Question: I have a problem i can't solve and I have spent a lot of time. I have a table and I have a column with hyperlinks. I have some filters added to the table and when I activate one of those filters, the hyperlink column doesn't refresh correctly. The code I implemented is showing above. This is an example you can copy&paste, run & reproduce the bug:
The Table class:
'''
package borrar;
import java.util.Arrays;
import java.util.HashMap;
import java.util.List;
import java.util.Map;
import org.eclipse.jface.viewers.ArrayContentProvider;
import org.eclipse.jface.viewers.ColumnLabelProvider;
import org.eclipse.jface.viewers.TableViewer;
import org.eclipse.jface.viewers.TableViewerColumn;
import org.eclipse.jface.viewers.ViewerCell;
import org.eclipse.swt.SWT;
import org.eclipse.swt.custom.TableEditor;
import org.eclipse.swt.events.KeyAdapter;
import org.eclipse.swt.events.KeyEvent;
import org.eclipse.swt.layout.FillLayout;
import org.eclipse.swt.layout.GridData;
import org.eclipse.swt.layout.GridLayout;
import org.eclipse.swt.widgets.Composite;
import org.eclipse.swt.widgets.Display;
import org.eclipse.swt.widgets.Label;
import org.eclipse.swt.widgets.Shell;
import org.eclipse.swt.widgets.Table;
import org.eclipse.swt.widgets.TableColumn;
import org.eclipse.swt.widgets.TableItem;
import org.eclipse.swt.widgets.Text;
import org.eclipse.ui.forms.events.HyperlinkAdapter;
import org.eclipse.ui.forms.events.HyperlinkEvent;
import org.eclipse.ui.forms.widgets.Hyperlink;
public class Example {
private static TableViewer tViewer = null;
private static Table tblTrades = null;
private static Text txtTicker;
public static TickerFilter2 tickerFilter = new TickerFilter2();
public static void main(String[] args) {
Display display = new Display();
Shell shell = new Shell(display);
shell.setLayout(new FillLayout());
Composite parent = new Composite(shell, SWT.NONE);
parent.setLayout(new FillLayout());
parent.setLayout(new GridLayout(1, true));
Label lblTicker = new Label(parent, SWT.NONE);
lblTicker.setText("Search: ");
txtTicker = new Text(parent, SWT.NONE);
txtTicker.setLayoutData(new GridData(SWT.FILL, SWT.CENTER, true, false, 1, 1));
txtTicker.addKeyListener(new KeyAdapter() {
public void keyReleased(KeyEvent ke) {
tickerFilter.setSearchText(txtTicker.getText());
tViewer.refresh();
}
});
tViewer = new TableViewer(parent, SWT.MULTI | SWT.BORDER | SWT.FULL_SELECTION | SWT.CENTER);
String[] titles = { "Ticker", "Hyperlinks" };
createColumns(titles);
tblTrades = tViewer.getTable();
tViewer.setContentProvider(new ArrayContentProvider());
List<DataTable> dt = Arrays.asList(new DataTable("AAA", "ImagePath"), new DataTable("ABBBBBB", "ImagePath"),
new DataTable("BBBBBBB", "ImagePath"));
tViewer.setInput(dt);
tblTrades.setHeaderVisible(true);
tViewer.addFilter(tickerFilter);
shell.open();
shell.pack();
while (!shell.isDisposed()) {
if (!display.readAndDispatch()) {
display.sleep();
}
}
display.dispose();
}
private static void createColumns(String[] titles) {
TableViewerColumn col = createTableViewerColumn(titles[0], 70);
col.setLabelProvider(new ColumnLabelProvider() {
@Override
public String getText(Object element) {
DataTable op = (DataTable) element;
if (op.getTicker() != null) {
return op.getTicker();
} else {
return "";
}
}
});
col = createTableViewerColumn(titles[1], 80);
col.setLabelProvider(new ColumnLabelProvider() {
Map<Object, Hyperlink> hyperlinks = new HashMap<Object, Hyperlink>();
@Override
public void update(ViewerCell cell) {
TableItem item = (TableItem) cell.getItem();
final Hyperlink hyperlink;
if (hyperlinks.containsKey(cell.getElement()) && !hyperlinks.get(cell.getElement()).isDisposed()) {
hyperlink = hyperlinks.get(cell.getElement());
} else {
hyperlink = new Hyperlink((Composite) (cell.getViewerRow().getControl()), SWT.NONE);
if (cell.getElement() instanceof DataTable) {
DataTable trade = (DataTable) cell.getElement();
if (trade.getPath() != null && !trade.getPath().equals("")) {
hyperlink.setText(trade.getPath() + "-" + trade.getTicker());
hyperlink.setHref(trade.getPath());
}
}
hyperlink.addHyperlinkListener(new HyperlinkAdapter() {
public void linkActivated(HyperlinkEvent e) {
org.eclipse.swt.program.Program.launch(hyperlink.getHref().toString());
}
});
hyperlinks.put(cell.getElement(), hyperlink);
}
TableEditor editor = new TableEditor(item.getParent());
editor.grabHorizontal = true;
editor.grabVertical = true;
editor.setEditor(hyperlink, item, cell.getColumnIndex());
editor.layout();
}
});
}
private static TableViewerColumn createTableViewerColumn(String title, int bound) {
final TableViewerColumn viewerColumn = new TableViewerColumn(tViewer, SWT.CENTER);
final TableColumn column = viewerColumn.getColumn();
column.setText(title);
column.setWidth(bound);
column.setResizable(true);
column.setMoveable(true);
return viewerColumn;
}
public void refreshTable() {
tViewer.refresh();
}
}
'''
My filter class:
'''
package borrar;
import org.eclipse.jface.viewers.Viewer;
import org.eclipse.jface.viewers.ViewerFilter;
public class TickerFilter2 extends ViewerFilter {
private String searchString;
public void setSearchText(String s) {
// ensure that the value can be used for matching
this.searchString = ".*" + s + ".*";
}
@Override
public boolean select(Viewer viewer, Object parentElement, Object element) {
if (searchString == null || searchString.length() == 0) {
return true;
}
DataTable trade = (DataTable) element;
if (trade.getTicker().matches(searchString)) {
return true;
}
return false;
}
}
'''
The data table object:
'''
package borrar;
public class DataTable {
String ticker;
String path;
public DataTable(String ticker, String path) {
super();
this.ticker = ticker;
this.path = path;
}
public String getTicker() {
return ticker;
}
public void setTicker(String ticker) {
this.ticker = ticker;
}
public String getPath() {
return path;
}
public void setPath(String path) {
this.path = path;
}
}
'''
If you put in the search field a "z" or "l" for example, you can see that the hyperlink column does not filter.
The filter class filters data correctly but the hyperlinks column doesn't filter fine.
Here you have an image with the bad result:

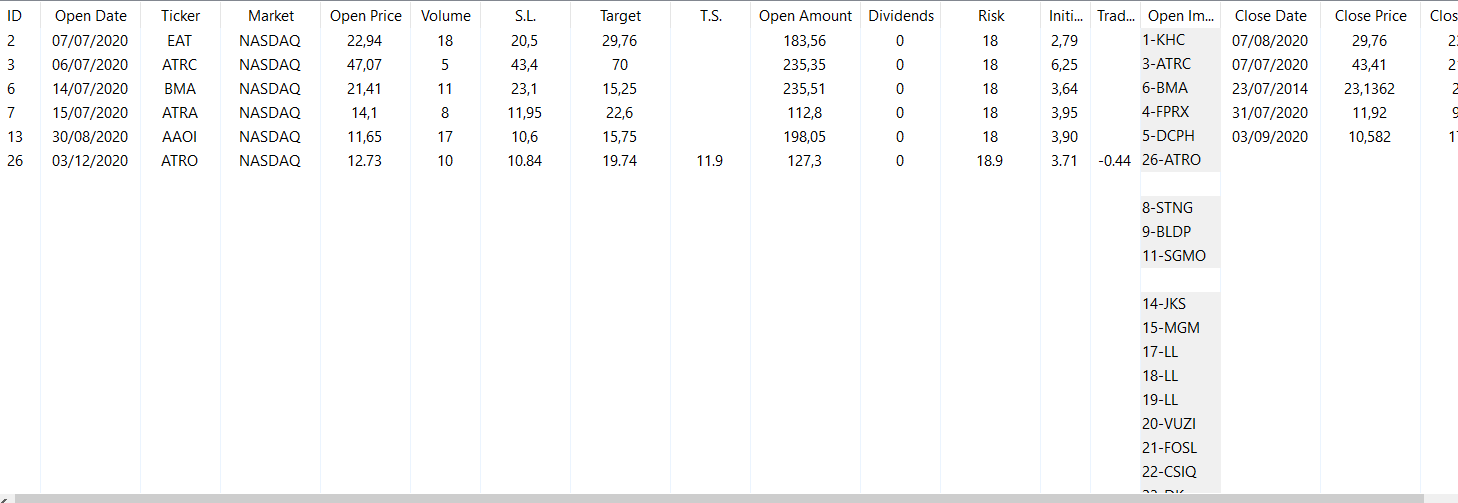
Answer: The TableViewer doesn't really know about the TableEditor code so it doesn't deal with them when filtering.
You could perhaps use the 'EditingSupport' code. The following code defines a cell editor which does an action as soon as you click on the column cell.
For the column definition replace your code with something like:
'''
col.setLabelProvider(new ColumnLabelProvider() {
@Override
public String getText(final Object element) {
// Whatever you want for the cell text here
final DataTable op = (DataTable) element;
return op.getPath();
}
});
col.setEditingSupport(new HyperlinkEditingSupport(tViewer));
'''
The editing support class:
'''
public class HyperlinkEditingSupport extends EditingSupport
{
private final HyperlinkCellEditor _editor;
public HyperlinkEditingSupport(final TableViewer viewer)
{
super(viewer);
_editor = new HyperlinkCellEditor(viewer.getTable());
}
@Override
protected CellEditor getCellEditor(final Object element)
{
return _editor;
}
@Override
protected boolean canEdit(final Object element)
{
return true;
}
@Override
protected Object getValue(final Object element)
{
// Return the value you want launched
return ((DataTable)element).getPath();
}
@Override
protected void setValue(final Object element, final Object value)
{
// no action
}
}
'''
And the 'CellEditor'. This is a bit odd because we are just going to launch as soon as the editor is invoked so we don't really need a separate editor:
'''
public class HyperlinkCellEditor extends CellEditor
{
public HyperlinkCellEditor(final Composite parent)
{
super(parent);
}
@Override
protected Control createControl(final Composite parent)
{
return new Composite(parent, SWT.None);
}
@Override
protected Object doGetValue()
{
return new Object[0];
}
@Override
protected void doSetFocus()
{
// no action
}
@Override
protected void doSetValue(final Object value)
{
final String path = (String)value;
// TODO Open the link
}
}
'''